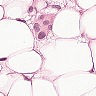
Metastatic tissue present: yes